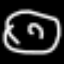
Label: donut